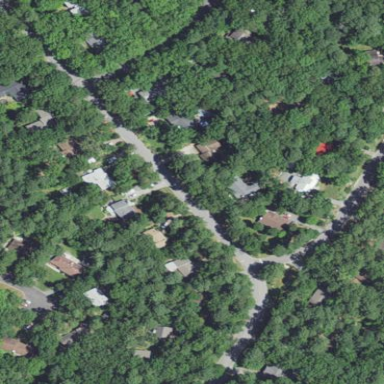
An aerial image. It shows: Asphalt road in residential area.